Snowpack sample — Buffalo Mountain, Silverthorne, Colorado, USA (1/25/25, 10:11 AM MST)
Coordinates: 39.6222, -106.1139
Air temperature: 22 °F
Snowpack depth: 110 cm
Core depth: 30 cm
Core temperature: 42.8 °F
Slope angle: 12°, slope face: 102°
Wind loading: high
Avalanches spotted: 0
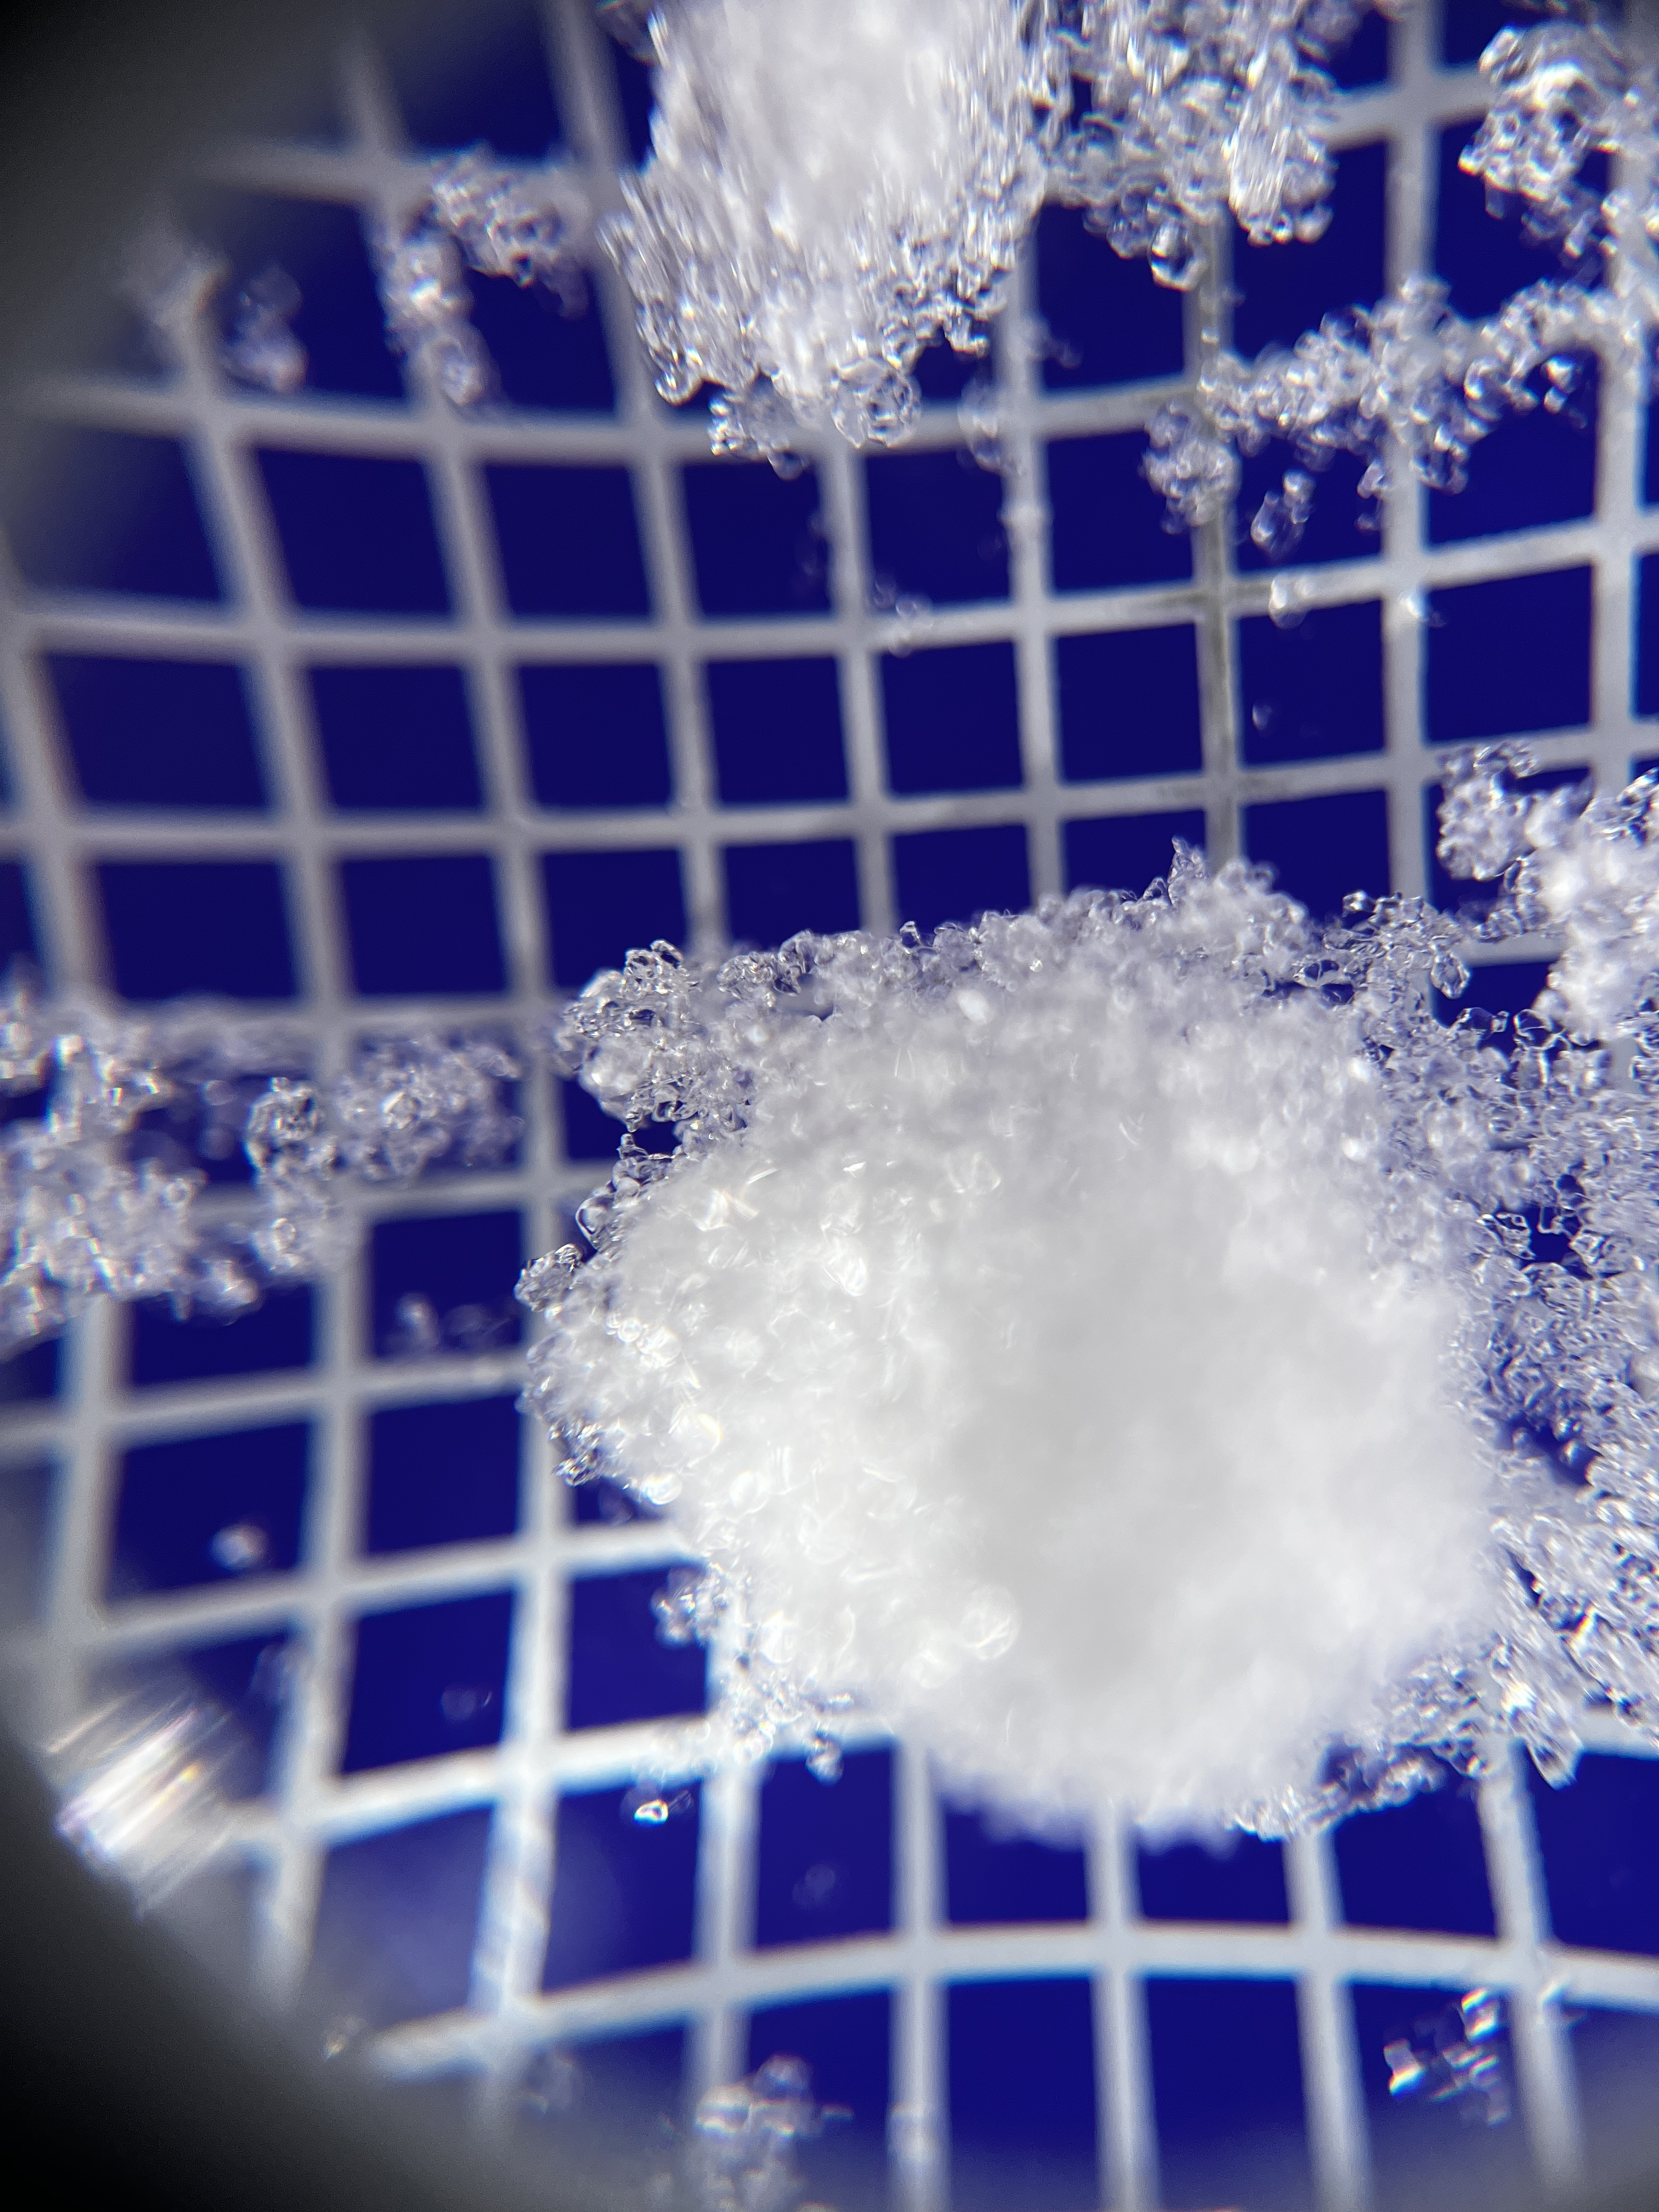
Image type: magnified_profile
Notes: No avalanches nearby, collected on the outskirts of a fire break 15 meters from the treeline, on way to Buffalo and Red Mountain